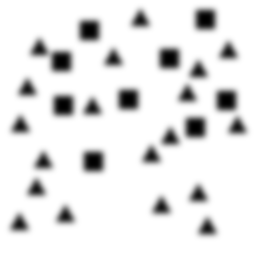
Squares: 9
Triangles: 19
Stars: 0
Total shapes: 28